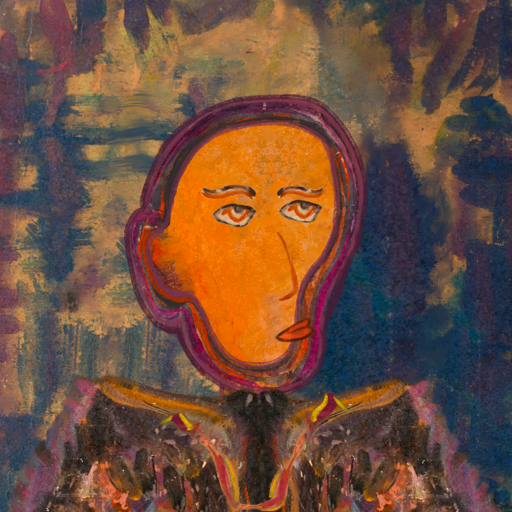
Background: InTheSun, Head And Neck Side: Hypocrite_w_Hair, Face Side: Experience, Bust: Gypsy_Queen, Hair Side: Blank, Head Accessory: Blank, Second Necklace: Gypsy_Mother_1, Necklace: Blank, Baby: Blank